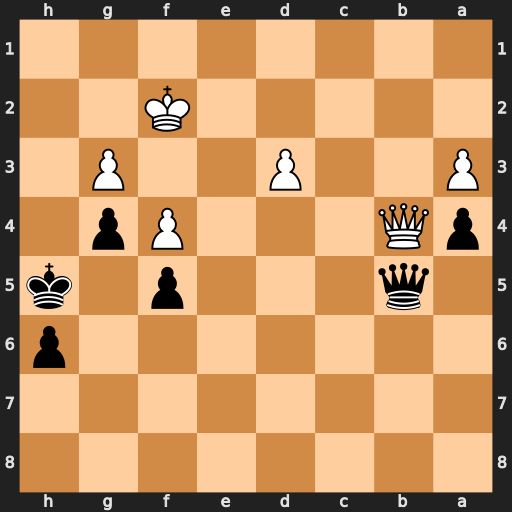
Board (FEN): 8/8/7p/1q3p1k/pQ3Pp1/P2P2P1/5K2/8
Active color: b
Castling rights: -
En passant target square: -
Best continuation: Qxb4 axb4 a3